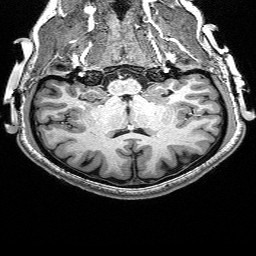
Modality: T1w
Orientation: sagittal